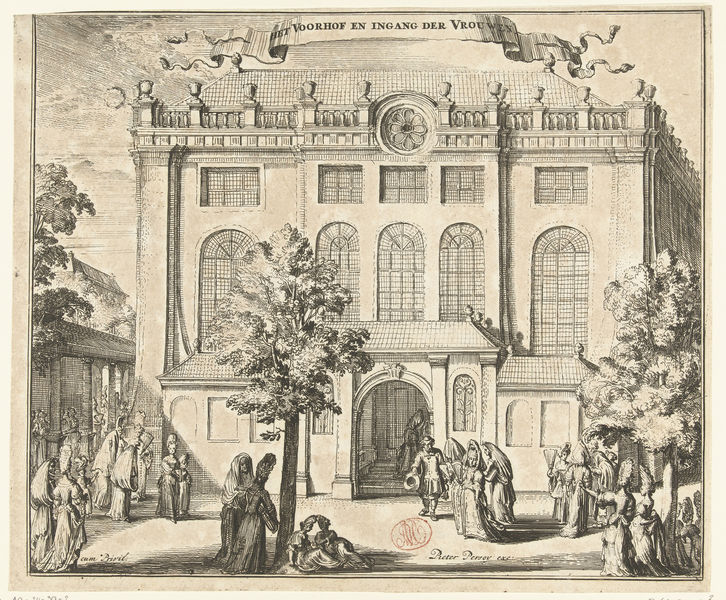
Titel: De voorhof en de vrouweningang van de Nieuwe Portugese Synagoge te Amsterdam
Künstler: Romeyn de Hooghe
Standort: Amsterdam
Institution: Rijksmuseum
Schlagwörter: baum, gruppe, schatten, bäume, frauen, menschen, fenster, männer, gebäude, haus, schloss, herren, leute, herr, adel, fassade, grafik, hof, platz, banner, weiber, zeigen, tor, eingang, stich, rosette, vorderansicht, vorhof, ballustrade, holländisch, kupferstich, krankenhaus, staat, beschriftet, ingang, herrn, voorhof